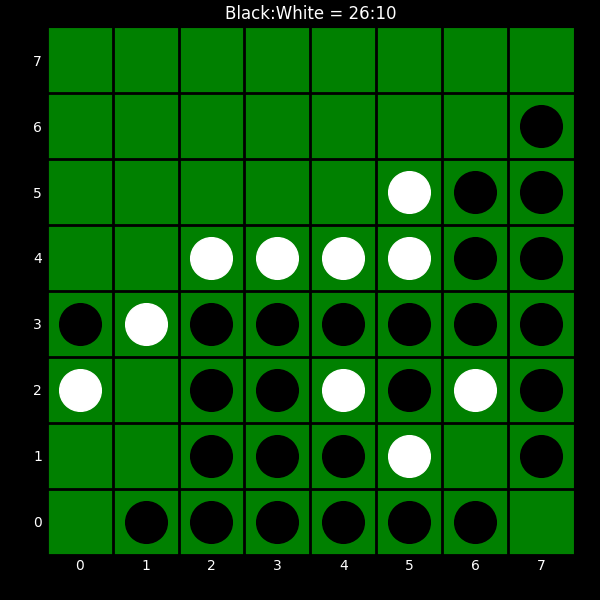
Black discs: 26
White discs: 10